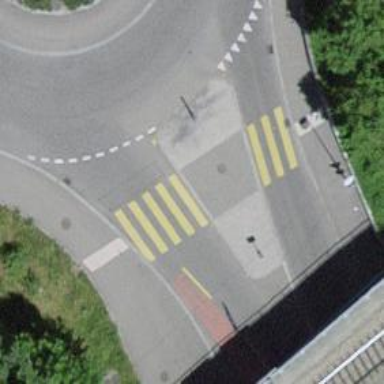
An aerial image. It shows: Marked road crossing with pedestrian island.